Current action and preconditions to check: path_clear

Your task: For each precondition in the list above, predict whether it will hold at this action.

Consider the current scene as observed from the mobile robot's camera, and analyze the predicted future states of all dynamic agents (e.g., people, animals, vehicles, or any moving entities) within the NEXT SECOND.

IMPORTANT: Only answer "very likely" if you are absolutely certain—based on strong, clear evidence—that a dynamic agent will violate the precondition in the predicted future state. Do NOT answer "very likely" for unlikely, ambiguous, or low-probability risks.

Ask yourself for each precondition: Is there a high probability, with clear and convincing evidence, that the predicted future states of any dynamic agent will interfere with the predicted future state of the currently executing action within the NEXT SECOND, causing that precondition to fail?

Assess the risk level based on these predictions. Use "likely" or "very likely" if motions create a clear risk of interference.

Use "neutral" or "improbable" if agents are nearby but their predicted paths are clearly diverging or non-conflicting.

Failure Risk Categories: "very improbable", "improbable", "neutral", "likely", "very likely"

Answer Format: Output ONLY the probability_of_failure value from these categories: "very improbable", "improbable", "neutral", "likely", "very likely"

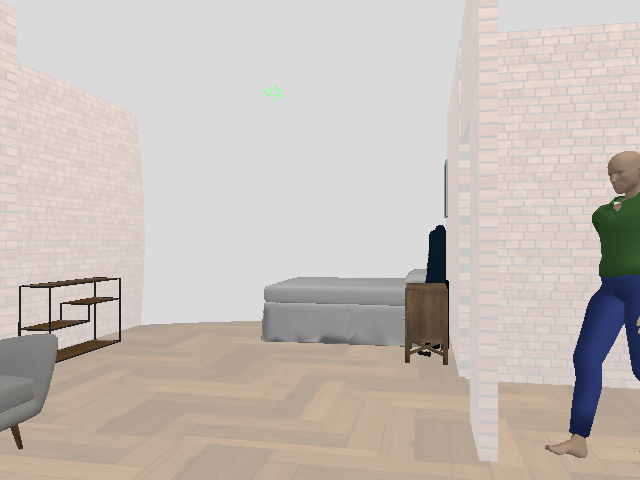

Answer: neutral